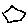
Label: hexagon